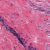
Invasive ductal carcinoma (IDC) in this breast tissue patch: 0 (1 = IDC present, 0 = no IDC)